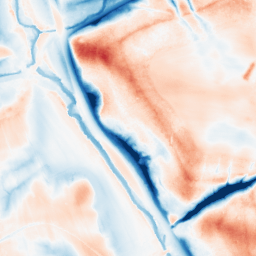
Category: trend_removal
Decomposition family: local_polynomial
Decomposition parameters: window_size: 51
degree: 3
Upsampling method: quartic
Upsampling parameters: scale: 2
Upsampling scale: 2